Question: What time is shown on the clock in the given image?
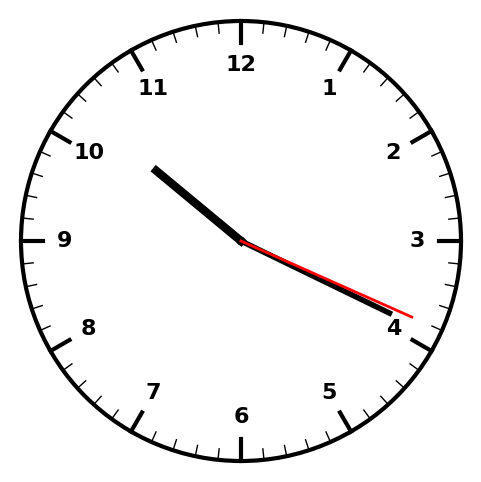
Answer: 10:19:19